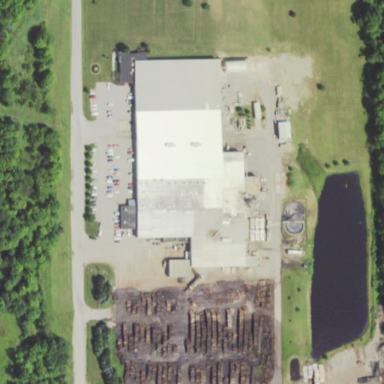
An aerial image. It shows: Sawmill building.